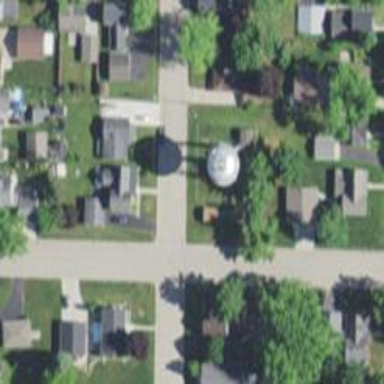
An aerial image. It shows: Water tower that is man-made.